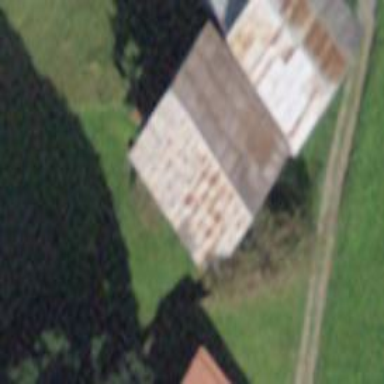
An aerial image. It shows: Rural barn.